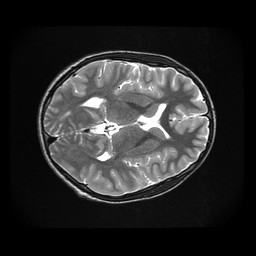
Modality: T2w
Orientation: axial
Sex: male
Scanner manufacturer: ge
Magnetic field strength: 3 T
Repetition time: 5 s
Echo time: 0.1017 s